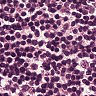
Metastatic tissue present: no